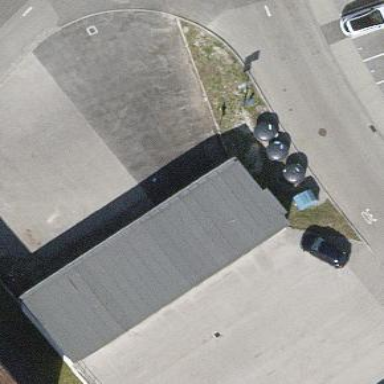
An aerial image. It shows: Flat roofed garages.